Interaction volume radius: 10 \u00c5
Interaction volume height: 30 \u00c5
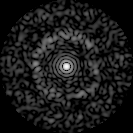
Disorder parameter: 0.8226